Question: When putting a '' in text, it seems to want the bottom of the image to be at the text baseline, or a little above, example:

How can I have it so the image's center is at the text's center? I know it can be done with CSS, however I forgot how.
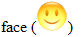
Answer: Using 'vertical-align: middle'. E.g. <URL>